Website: crate-barrel
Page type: gifting
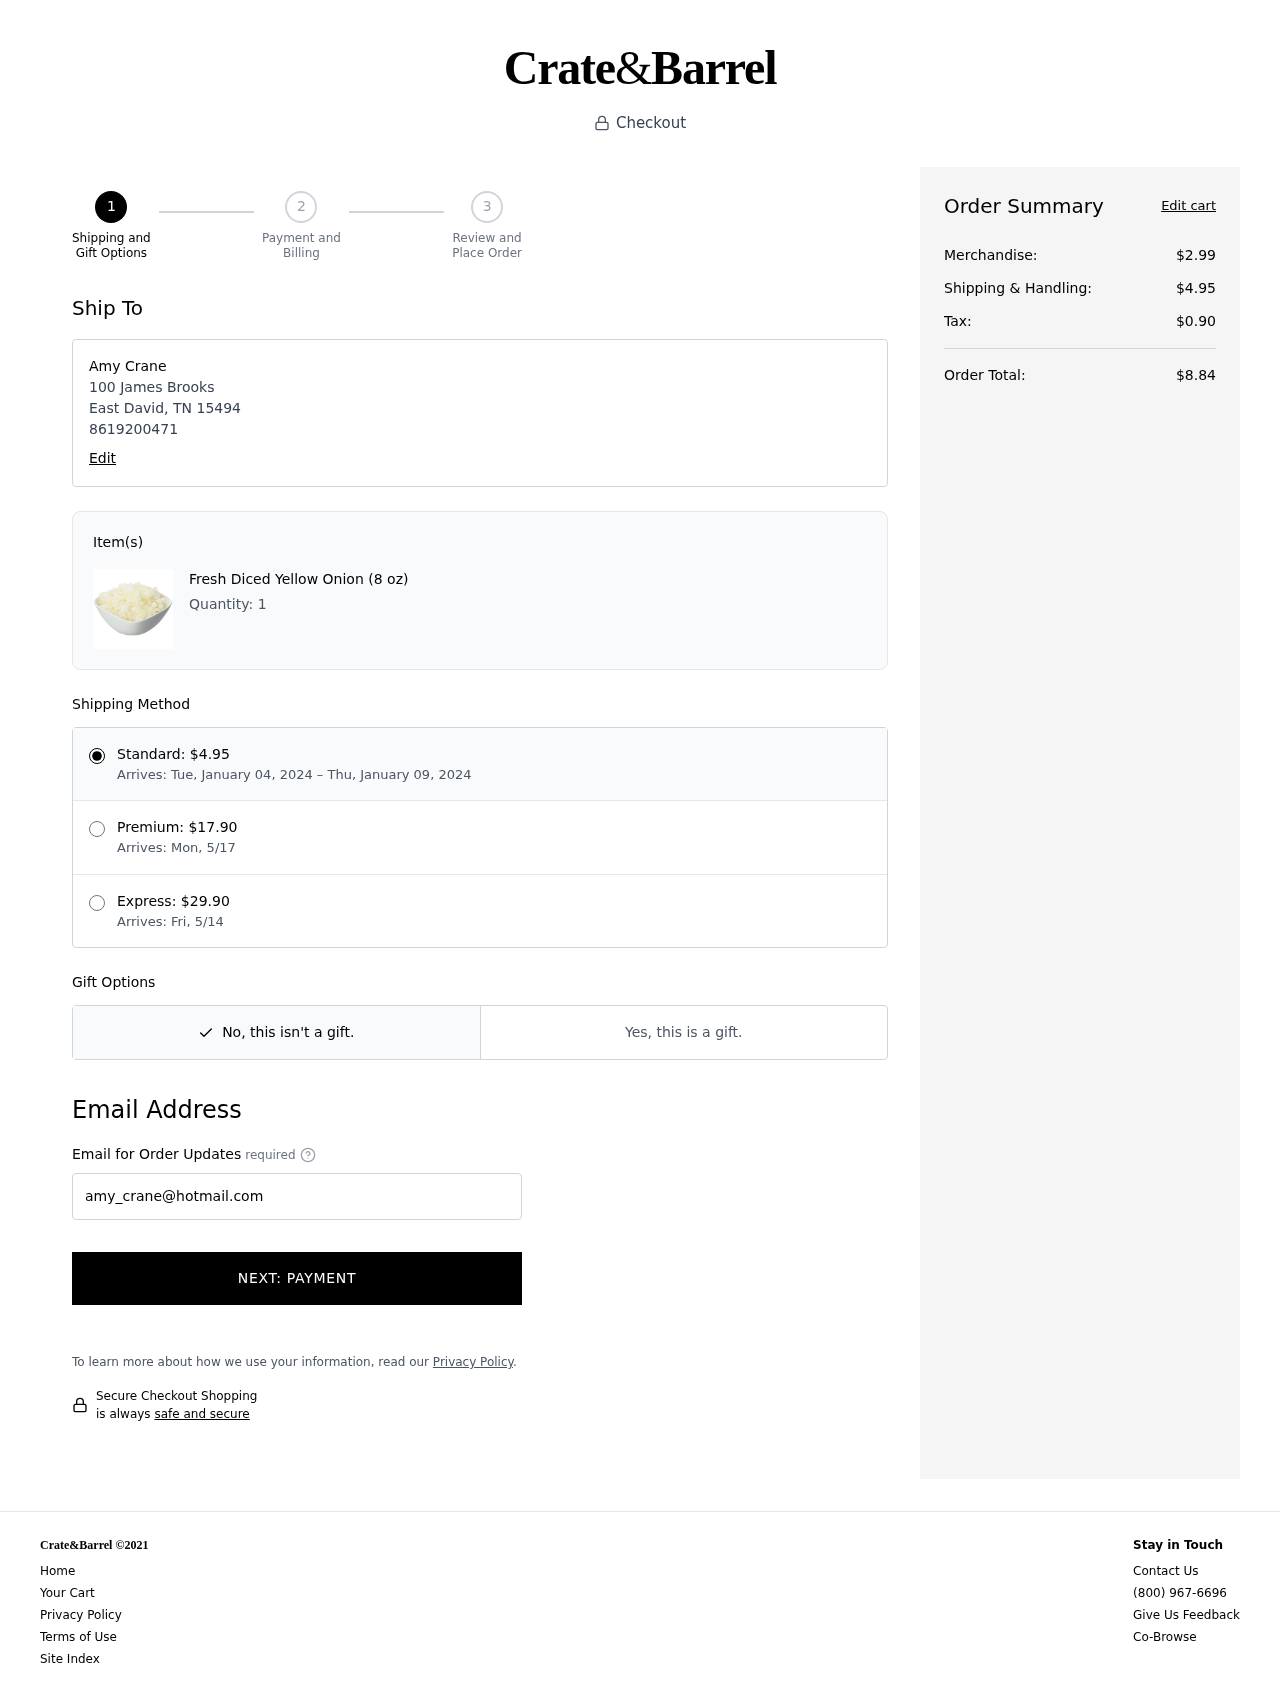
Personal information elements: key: PII_CITY
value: East David
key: PII_FULLNAME
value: Amy Crane
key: PII_PHONE
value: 8619200471
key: PII_POSTCODE
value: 15494
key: PII_STATE_ABBR
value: TN
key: PII_STREET
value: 100 James Brooks
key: PII_EMAIL
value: amy_crane@hotmail.com
Product elements: key: PRODUCT1_NAME
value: Fresh Diced Yellow Onion (8 oz)
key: PRODUCT1_QUANTITY
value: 1
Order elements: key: ORDER_SHIPPING_DATE
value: January 04, 2024
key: ORDER_DELIVERY_DATE
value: January 09, 2024
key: ORDER_SUBTOTAL
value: $2.99
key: ORDER_SHIPPING_COST
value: $4.95
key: ORDER_TAX
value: $0.90
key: ORDER_TOTAL
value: $8.84